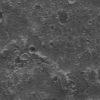
Atmospheric dust classification: not_dusty